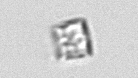
Label: Bacillariophyceae_morphotype1